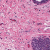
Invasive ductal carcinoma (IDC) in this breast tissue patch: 0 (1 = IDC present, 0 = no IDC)